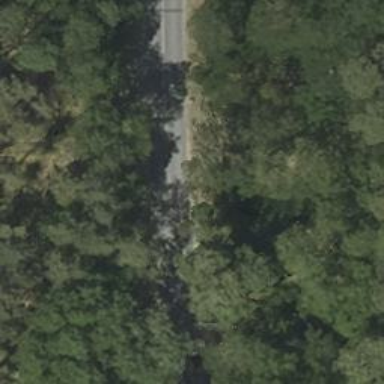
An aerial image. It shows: Tertiary road with asphalt surface.